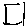
Label: square